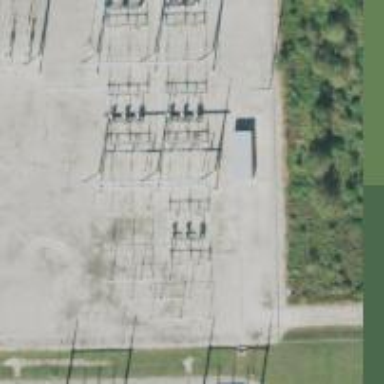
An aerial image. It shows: Switch used for power control.